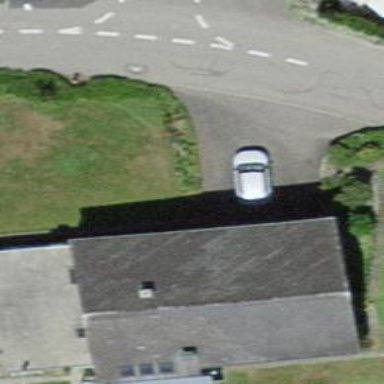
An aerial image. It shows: Residential house.